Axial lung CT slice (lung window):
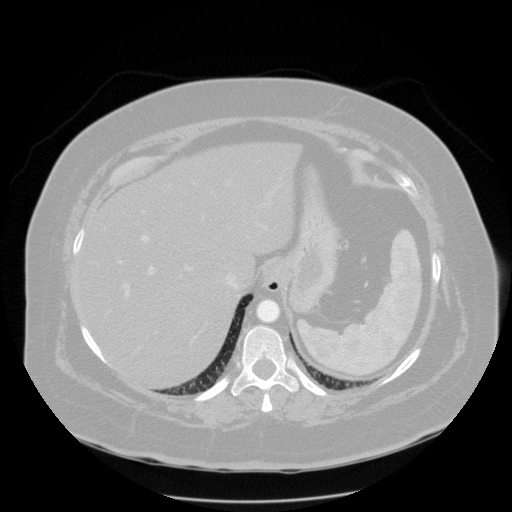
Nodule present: no